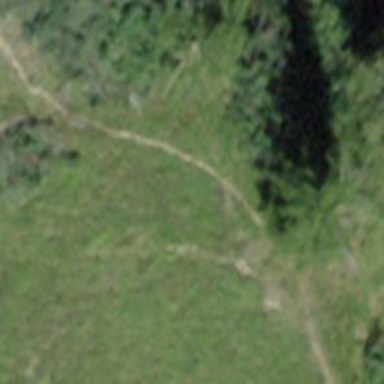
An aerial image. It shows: Path on the ground.